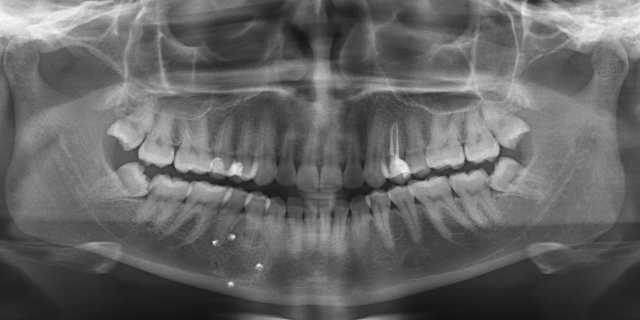
adult